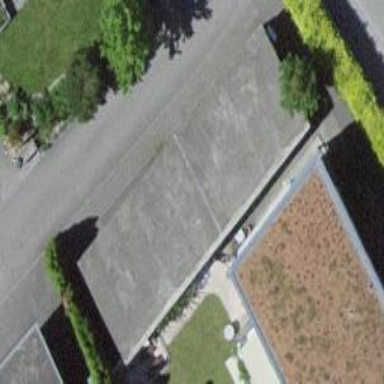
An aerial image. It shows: View of roof of building.